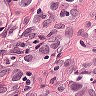
Metastatic tissue present: yes